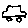
Label: car